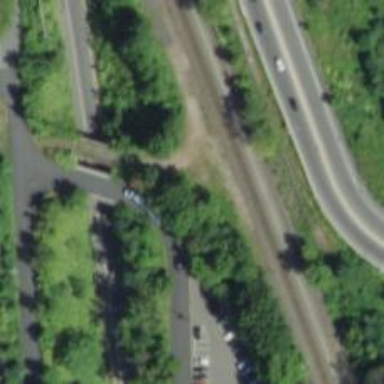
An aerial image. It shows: Abandoned railway.